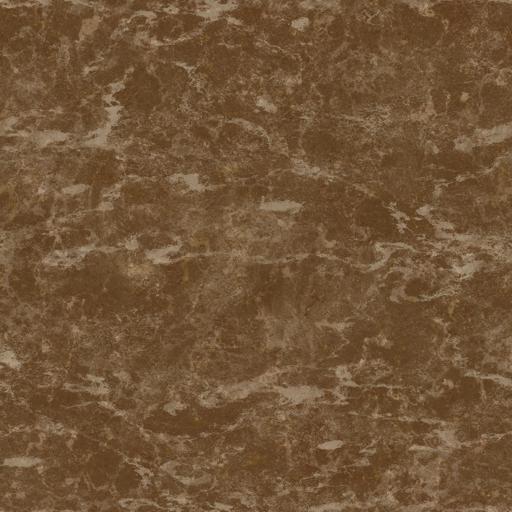
Tags: beige brown light marble smooth stone